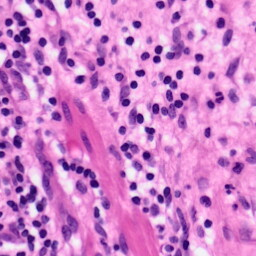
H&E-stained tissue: Pancreatic